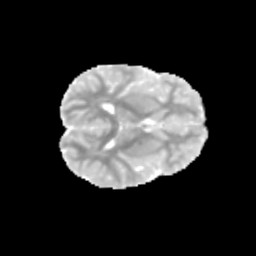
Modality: MD
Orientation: axial
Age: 12
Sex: male
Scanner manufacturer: siemens
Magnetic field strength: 3 T
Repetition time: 3.8 s
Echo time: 0.07 s